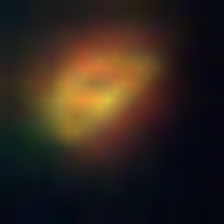
Taxon: NanoPlankton
Group: Other